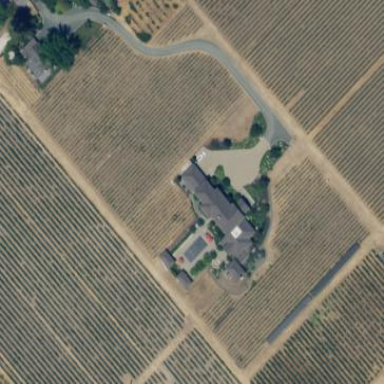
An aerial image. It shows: Vineyard growing grapes.